Field crop: tomato
Growth stage: 1
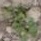
Species: portulaca